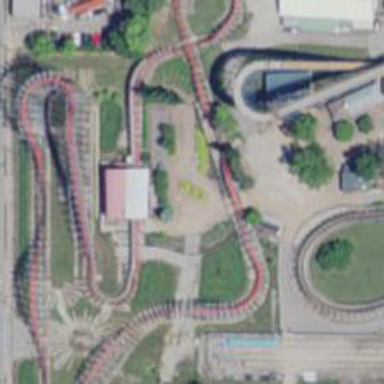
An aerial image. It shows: Roller coaster track.